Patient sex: M
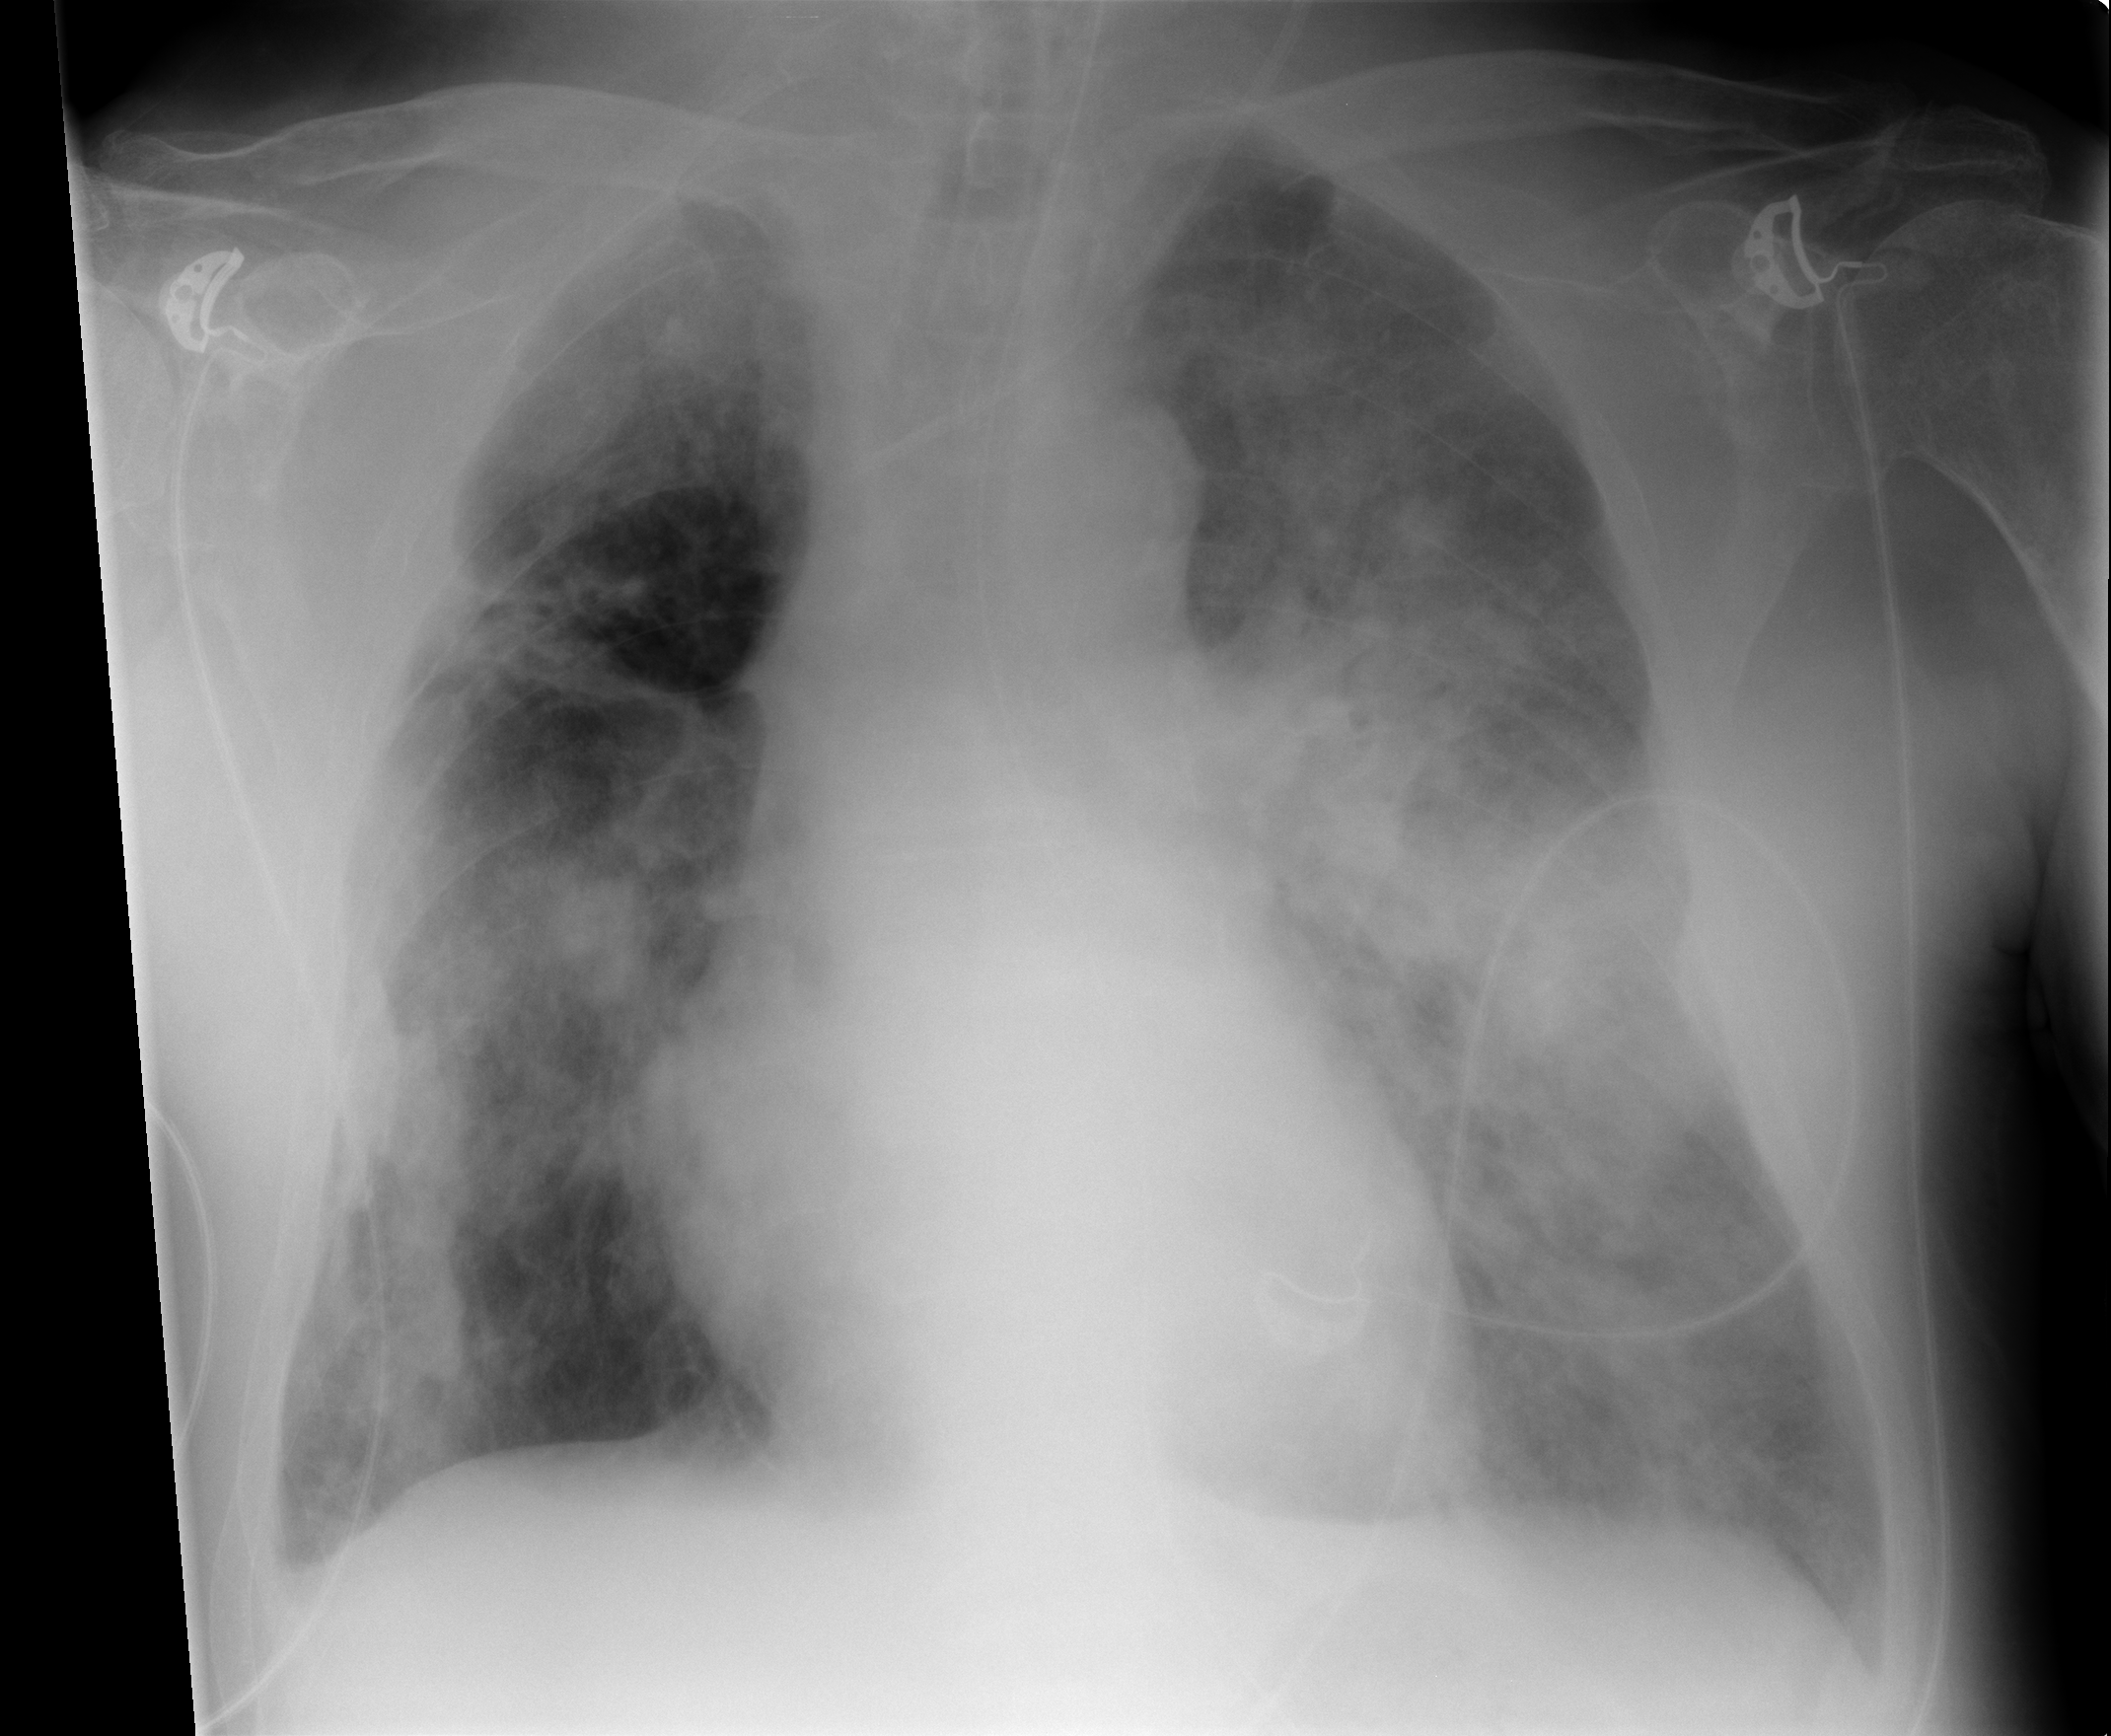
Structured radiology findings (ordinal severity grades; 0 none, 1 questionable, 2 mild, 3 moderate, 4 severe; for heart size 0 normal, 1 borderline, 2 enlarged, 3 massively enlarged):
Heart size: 0
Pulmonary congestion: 2
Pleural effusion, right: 1
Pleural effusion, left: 1
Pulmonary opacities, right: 3
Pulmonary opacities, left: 4
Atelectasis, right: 2
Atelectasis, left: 2